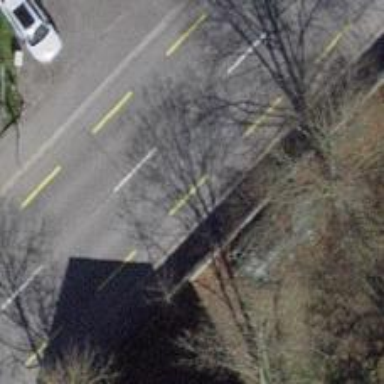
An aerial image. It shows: Primary highway with asphalt surface. There are sidewalks on both sides and designated cycle lane.